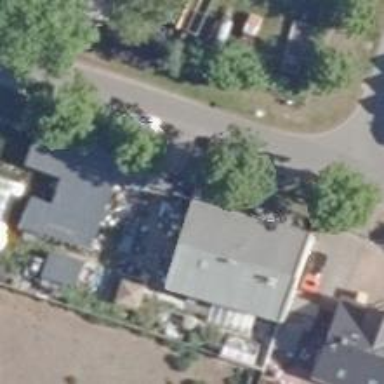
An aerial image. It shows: Semi-detached house with gabled roof.